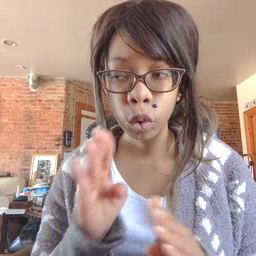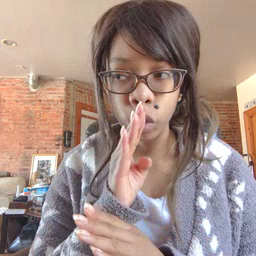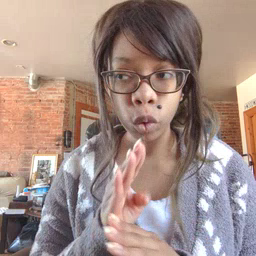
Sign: quiet